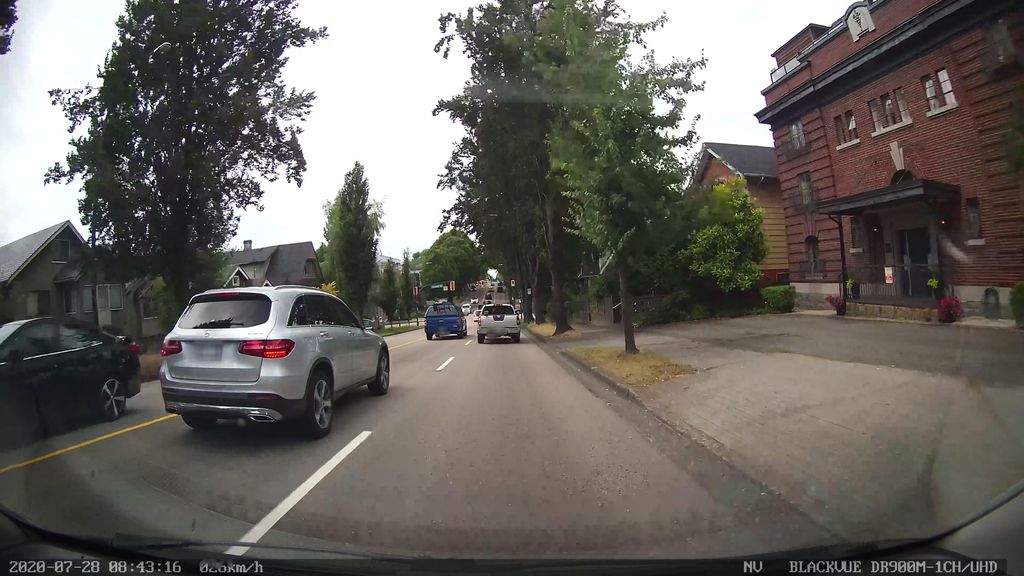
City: vancouver